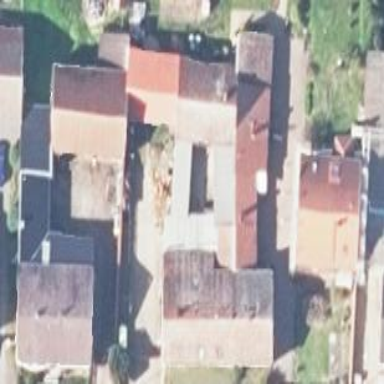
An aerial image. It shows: Simple house.